Question: Why alter table <> alter column<> SPARSE does not have an effect in cases 1-3 but only in case 4?
I.e. can we say that column can be declared as SPARSE only when creating?
I have tested this code in SQL2012.
'''
-- 1
CREATE TABLE UnSparsed(ID INT IDENTITY(1,1),
FirstCol INT,
SecondCol VARCHAR(100),
ThirdCol SmallDateTime)
GO
INSERT INTO UnSparsed SELECT TOP 50000 NULL,NULL, NULL
FROM master..spt_values v1,
master..spt_values v2
GO
sp_spaceused 'UnSparsed'
GO
--- 2
alter table UnSparsed alter column FirstCol int SPARSE NULL
alter table UnSparsed alter column SecondCol VARCHAR(100) SPARSE NULL
alter table UnSparsed alter column ThirdCol SmallDateTime SPARSE NULL
GO
sp_spaceused 'UnSparsed'
GO
--- 3
truncate table UnSparsed
GO
INSERT INTO UnSparsed SELECT TOP 50000 NULL,NULL, NULL
FROM master..spt_values v1,
master..spt_values v2
GO
sp_spaceused 'UnSparsed'
GO
DROP TABLE UnSparsed
GO
--- 4
CREATE TABLE UnSparsed(ID INT IDENTITY(1,1),
FirstCol INT SPARSE NULL,
SecondCol VARCHAR(100) SPARSE NULL,
ThirdCol SmallDateTime SPARSE NULL)
GO
INSERT INTO UnSparsed SELECT TOP 50000 NULL,NULL, NULL
FROM master..spt_values v1,
master..spt_values v2
GO
sp_spaceused 'UnSparsed'
GO
'''

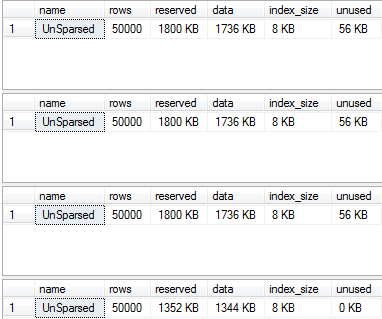
Answer: It seems need to do
'''
ALTER TABLE t REBUILD;
'''
after this action all is ok.